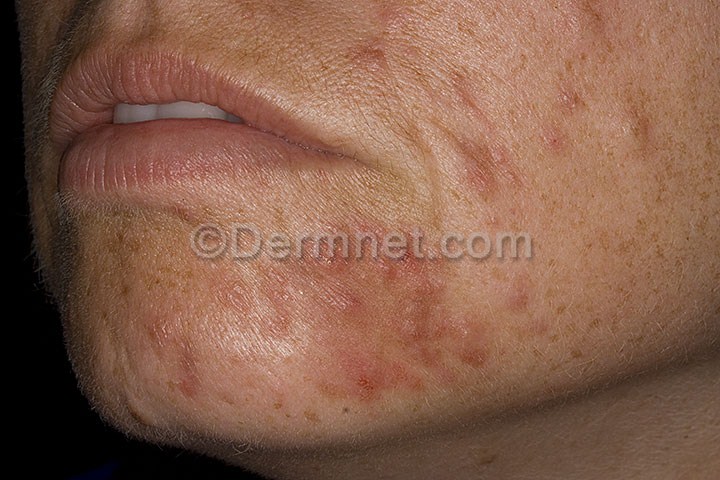
Disease: Acne and Rosacea Photos